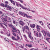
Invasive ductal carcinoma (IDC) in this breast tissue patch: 0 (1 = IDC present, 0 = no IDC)